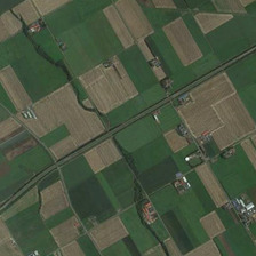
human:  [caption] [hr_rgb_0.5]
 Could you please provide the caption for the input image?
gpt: Brown and green fields line up closely .

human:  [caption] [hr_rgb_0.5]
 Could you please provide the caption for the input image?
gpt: Brown and green fields are lined up closely

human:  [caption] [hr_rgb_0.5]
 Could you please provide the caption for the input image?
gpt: Brown and green fields line up very close

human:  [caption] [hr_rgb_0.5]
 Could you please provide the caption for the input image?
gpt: The brown and green fields align closely

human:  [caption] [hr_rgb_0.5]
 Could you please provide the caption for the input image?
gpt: Brown and green fields